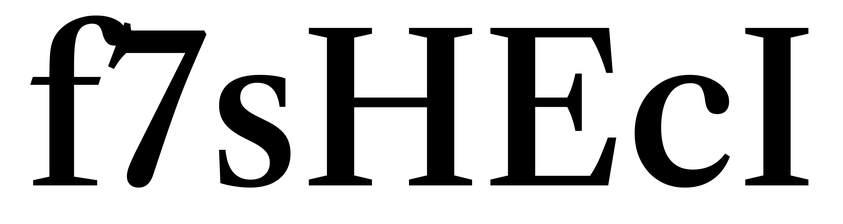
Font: LibreCaslonText_Medium